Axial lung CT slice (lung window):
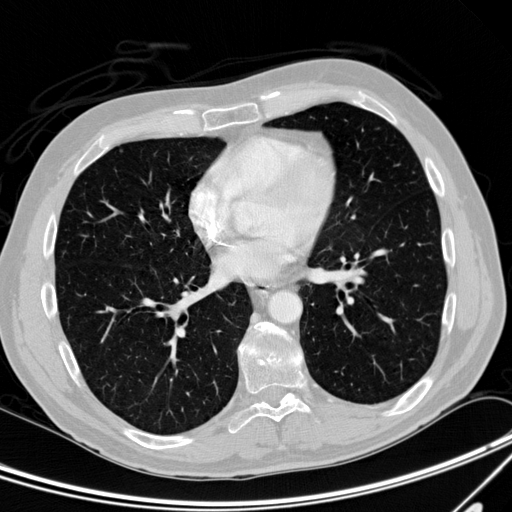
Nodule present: yes
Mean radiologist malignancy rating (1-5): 2.333